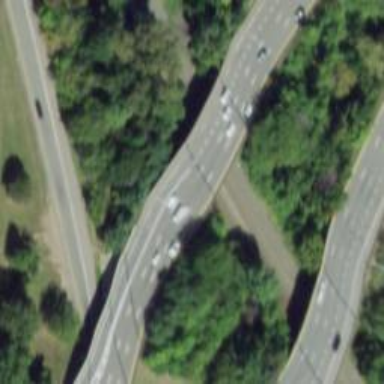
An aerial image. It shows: Bridge on urban freeway/expressway motorway.